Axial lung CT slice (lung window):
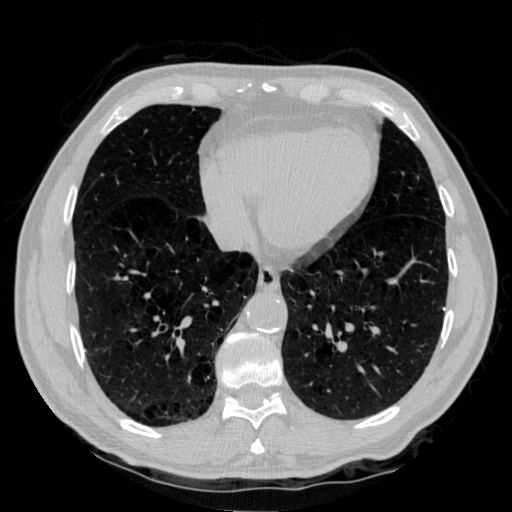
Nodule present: no